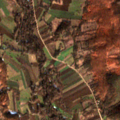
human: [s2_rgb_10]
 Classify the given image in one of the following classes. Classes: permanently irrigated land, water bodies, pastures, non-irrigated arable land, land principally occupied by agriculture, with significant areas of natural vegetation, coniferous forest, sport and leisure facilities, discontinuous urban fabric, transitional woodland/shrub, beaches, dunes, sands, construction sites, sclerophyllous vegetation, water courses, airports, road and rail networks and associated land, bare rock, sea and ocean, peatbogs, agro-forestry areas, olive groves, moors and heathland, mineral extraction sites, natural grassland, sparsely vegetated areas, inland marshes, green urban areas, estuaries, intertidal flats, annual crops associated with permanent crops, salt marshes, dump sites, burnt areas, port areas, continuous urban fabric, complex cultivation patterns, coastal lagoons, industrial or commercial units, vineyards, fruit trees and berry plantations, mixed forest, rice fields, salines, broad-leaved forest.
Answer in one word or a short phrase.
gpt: complex cultivation patterns, broad-leaved forest, transitional woodland/shrub